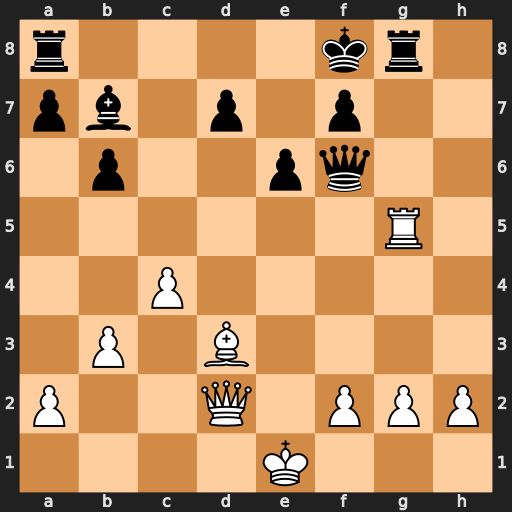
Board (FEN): r4kr1/pb1p1p2/1p2pq2/6R1/2P5/1P1B4/P2Q1PPP/4K3
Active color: w
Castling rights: -
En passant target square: -
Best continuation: Qb4+ Qe7 Rxg8+ Kxg8 Qxe7